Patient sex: F
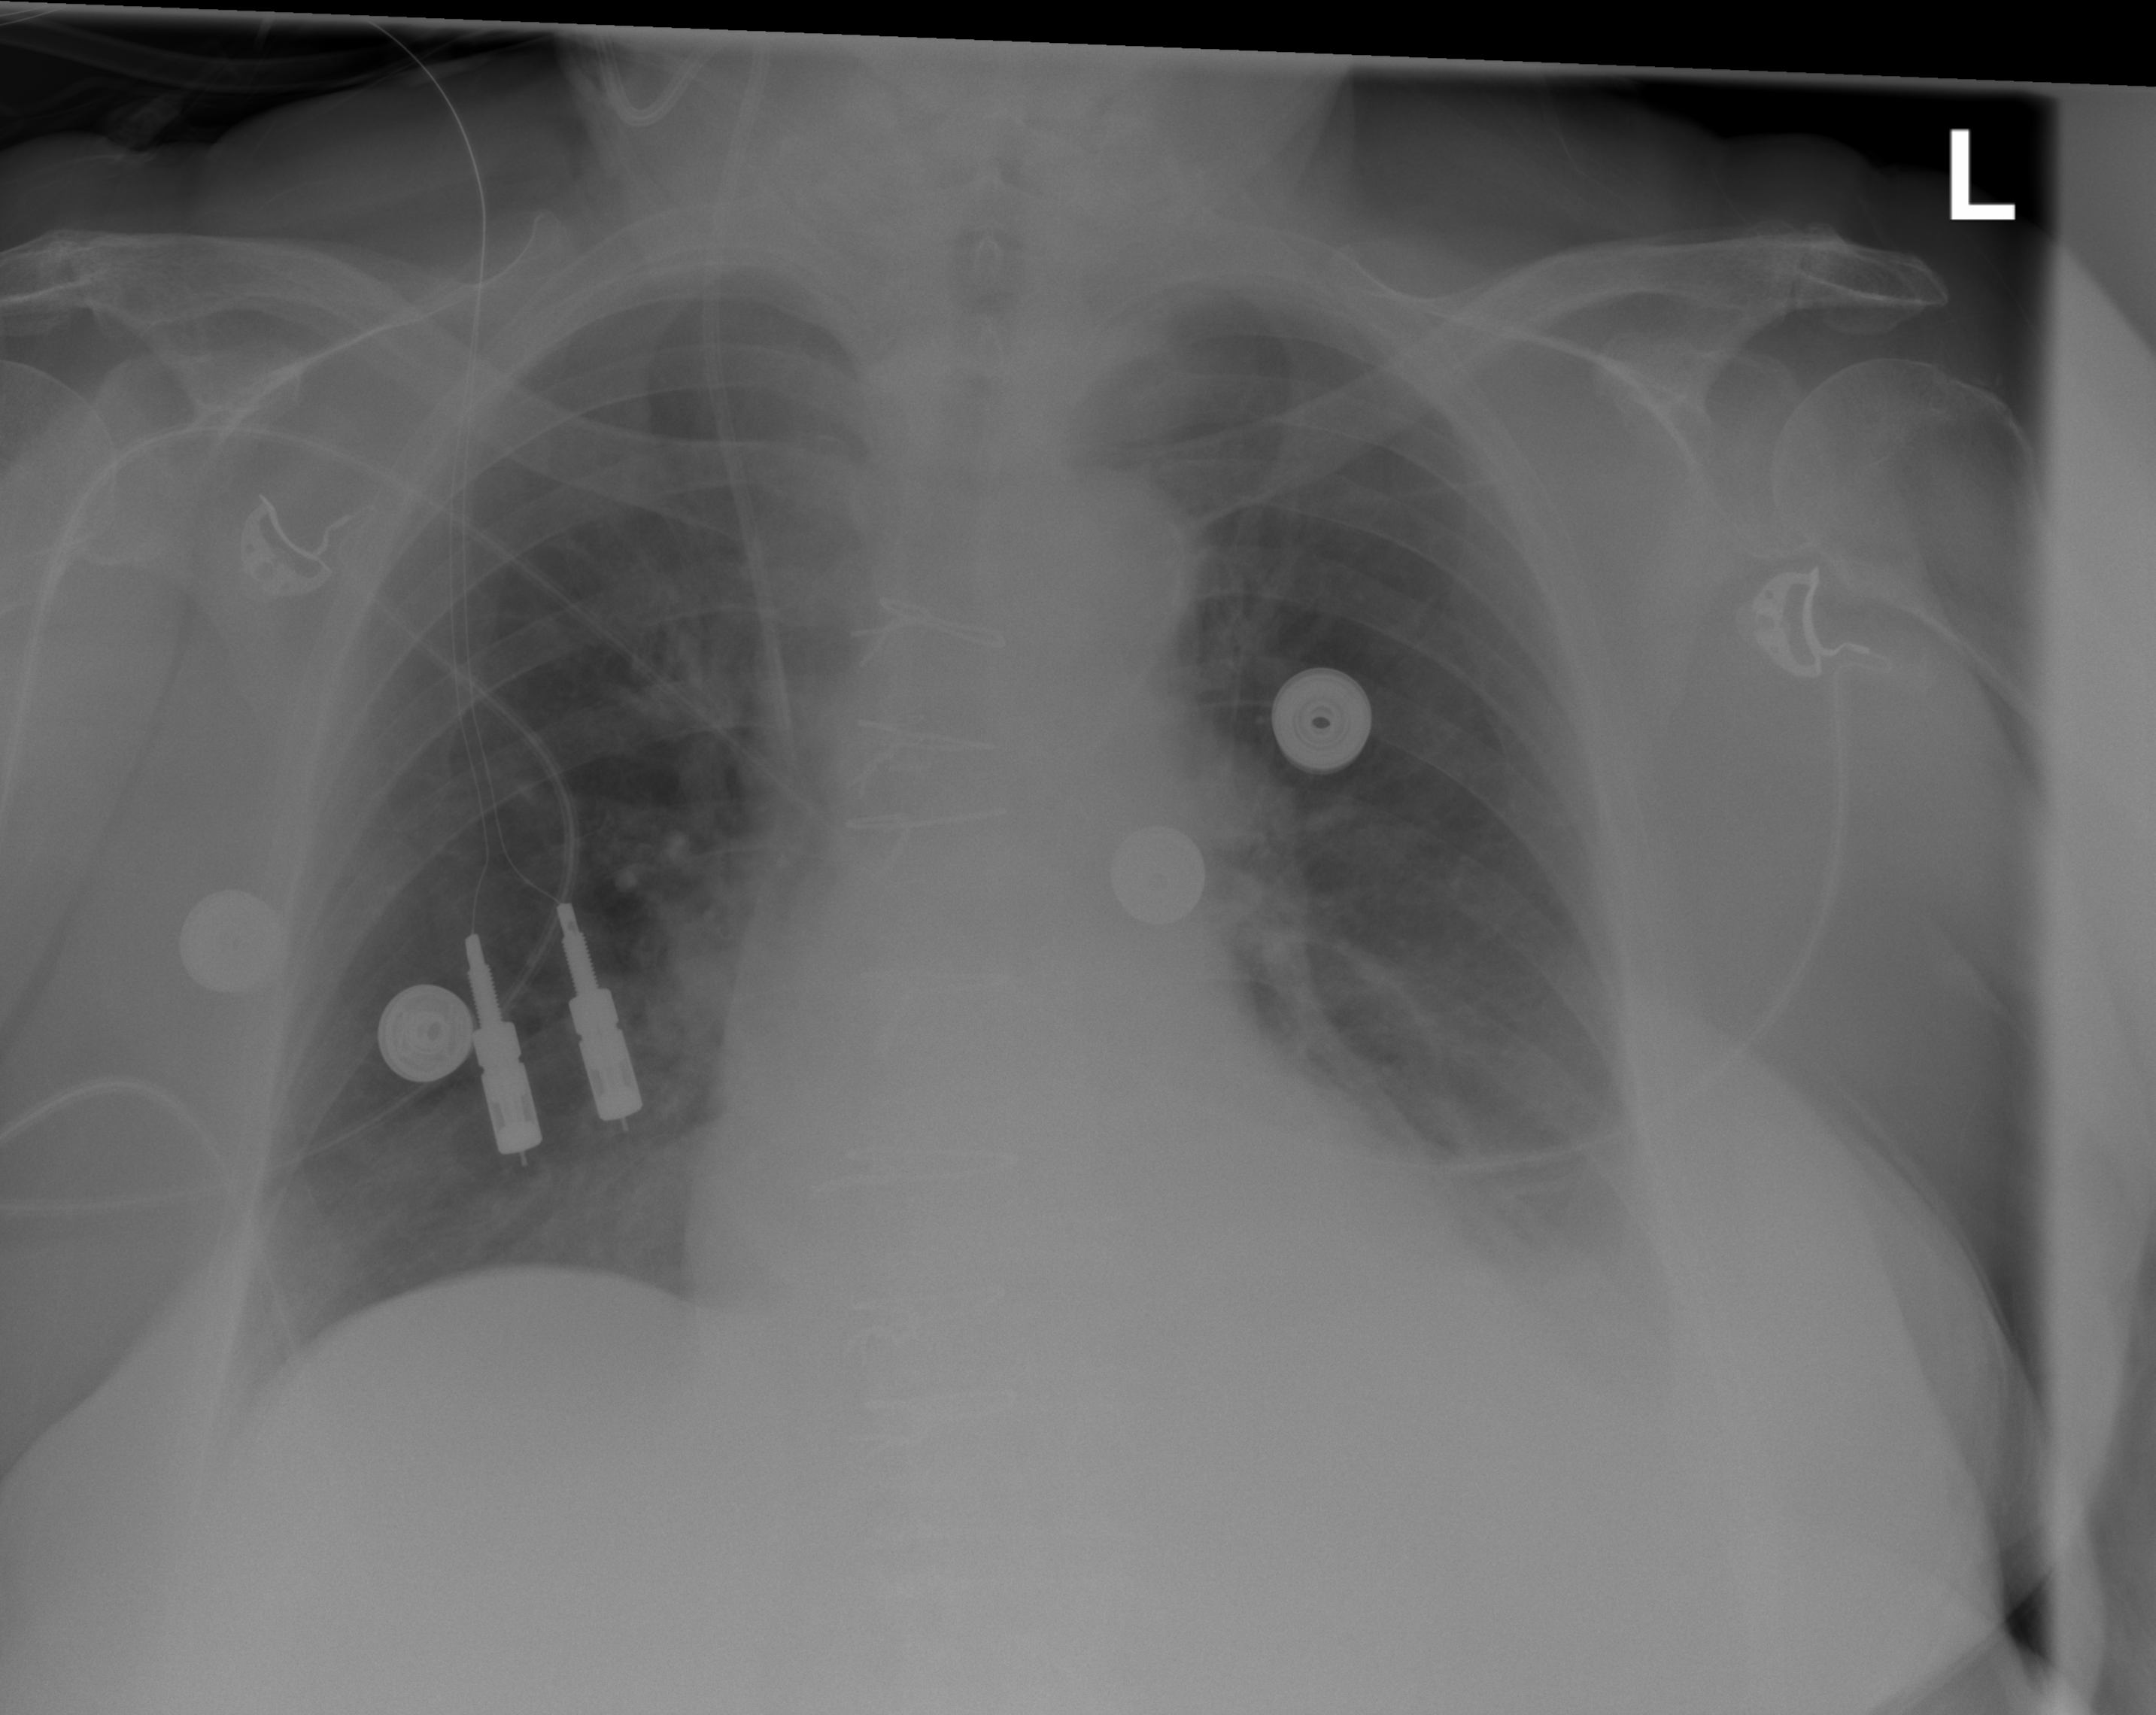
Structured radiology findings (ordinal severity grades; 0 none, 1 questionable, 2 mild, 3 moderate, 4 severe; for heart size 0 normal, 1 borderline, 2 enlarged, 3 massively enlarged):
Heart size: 1
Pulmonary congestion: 0
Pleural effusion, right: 0
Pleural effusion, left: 2
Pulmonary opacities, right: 1
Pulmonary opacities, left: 0
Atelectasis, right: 2
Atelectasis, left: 2